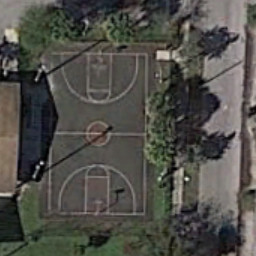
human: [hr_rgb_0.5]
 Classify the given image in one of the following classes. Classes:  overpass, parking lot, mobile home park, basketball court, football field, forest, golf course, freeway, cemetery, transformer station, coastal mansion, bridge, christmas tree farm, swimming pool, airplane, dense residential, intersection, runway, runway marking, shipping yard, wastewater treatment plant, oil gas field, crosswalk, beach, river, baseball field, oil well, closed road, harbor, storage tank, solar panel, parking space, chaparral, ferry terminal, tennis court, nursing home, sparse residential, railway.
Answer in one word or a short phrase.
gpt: basketball court